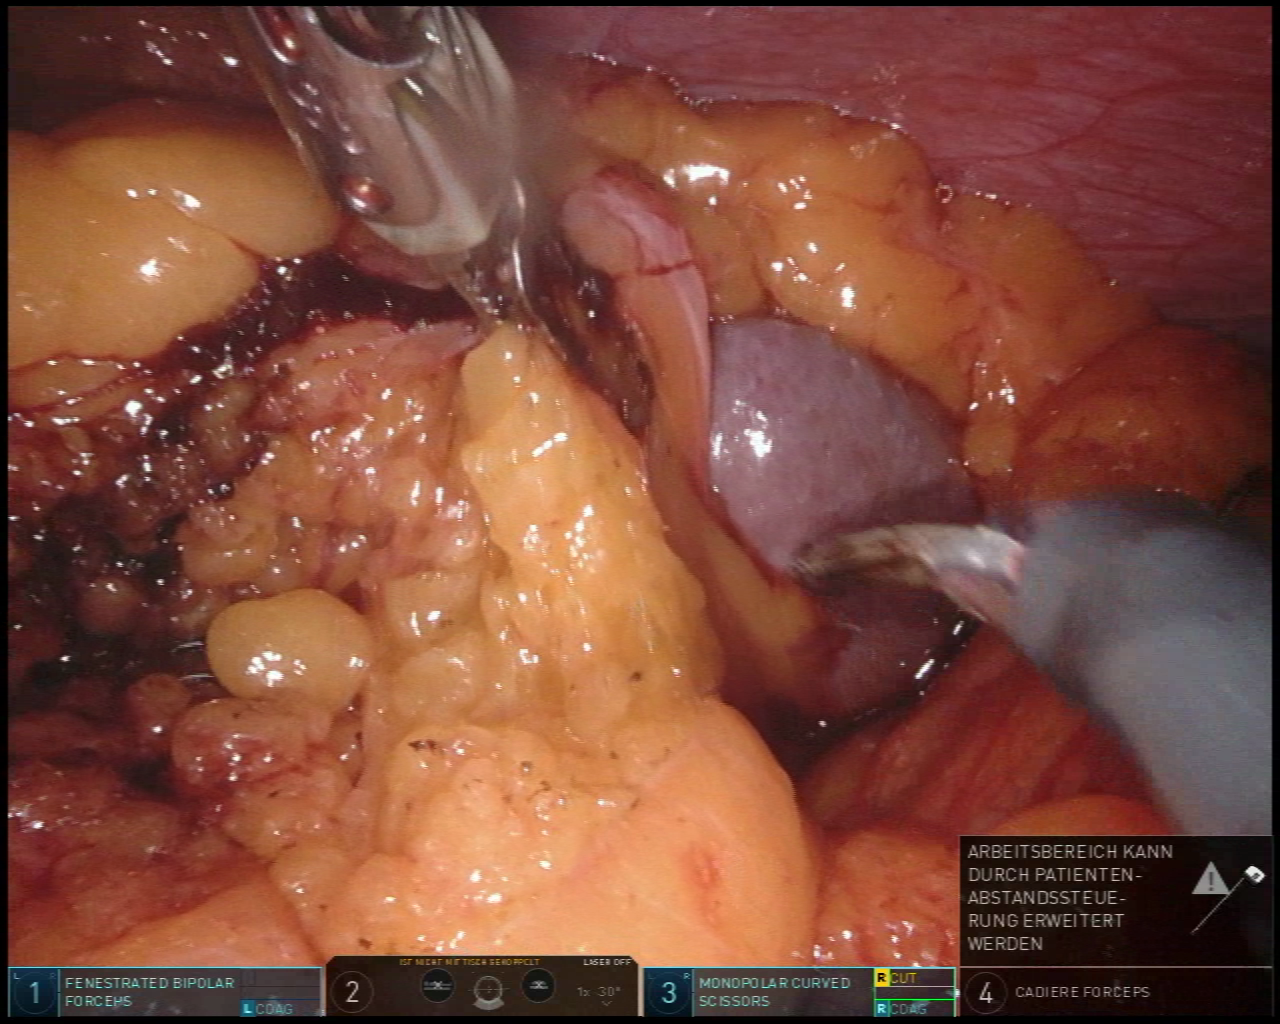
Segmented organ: spleen
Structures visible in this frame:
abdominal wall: yes
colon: no
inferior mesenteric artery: no
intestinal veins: no
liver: no
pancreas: no
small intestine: no
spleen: yes
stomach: no
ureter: no
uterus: no
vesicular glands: no